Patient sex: M
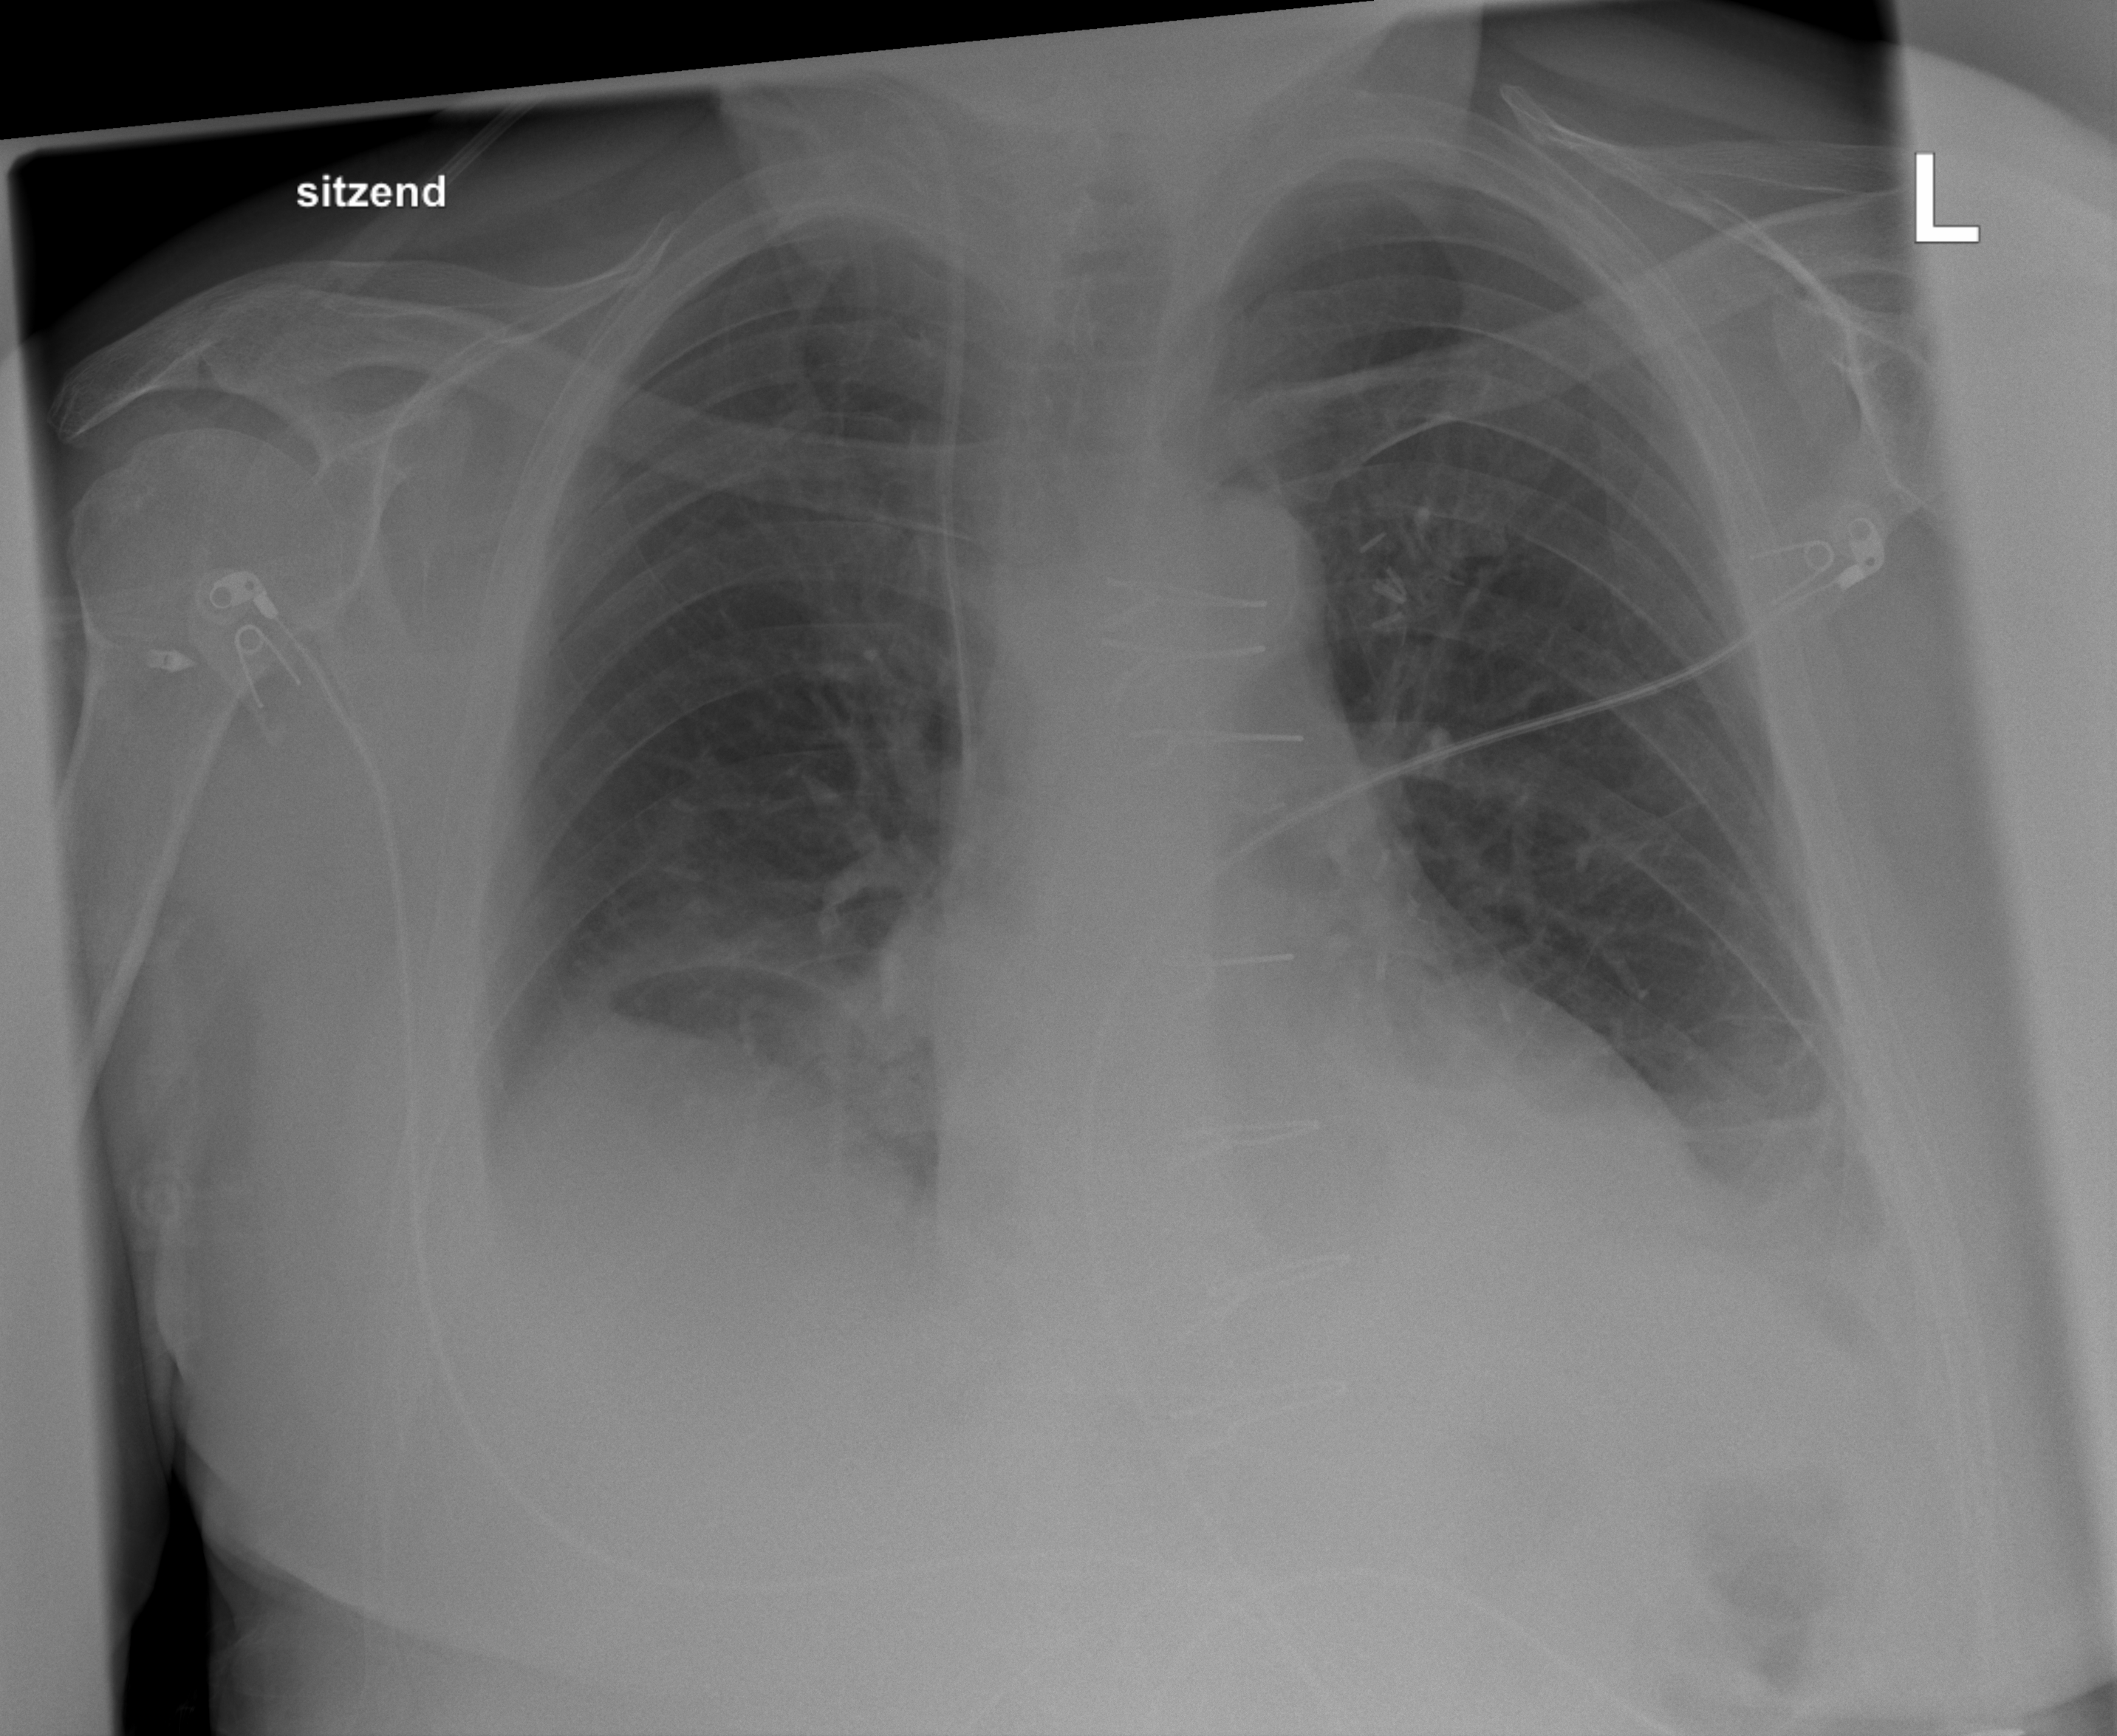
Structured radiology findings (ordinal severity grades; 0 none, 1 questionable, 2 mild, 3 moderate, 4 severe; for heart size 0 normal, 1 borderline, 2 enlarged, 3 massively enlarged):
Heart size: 0
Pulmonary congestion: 0
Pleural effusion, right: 2
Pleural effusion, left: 3
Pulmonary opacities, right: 0
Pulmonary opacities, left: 0
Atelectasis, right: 2
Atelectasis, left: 2